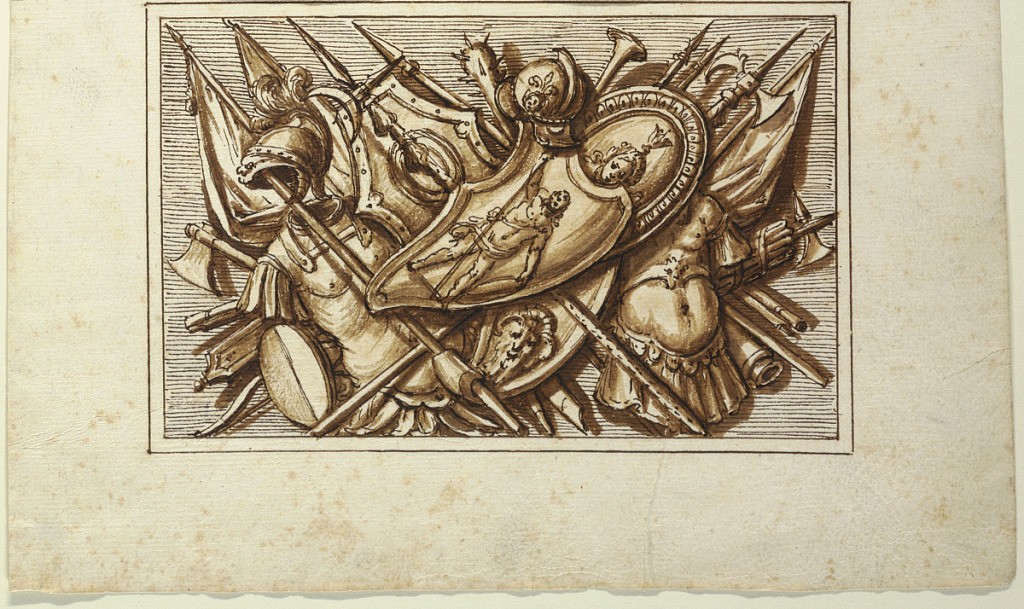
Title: One of a set of trophies of weapons of war as a decoration of a horizontal panel
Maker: Francesco Bedeschini, Italian
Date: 1675-1699
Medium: Pen, brush, sepia
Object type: Drawing
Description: The drawing has two borderlines, the background bearing horizontal lines. Intended to be engraved